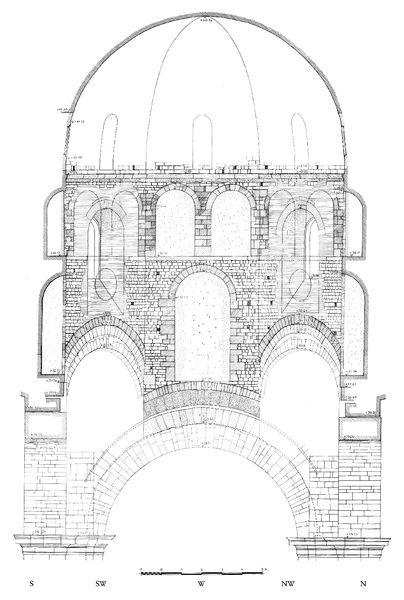
Titel: Dom St. Maria und St. Stephan
Standort: Speyer, Dom (EU - D - RP)
Schlagwörter: fenster, schwarz, skizze, säule, weiss, zeichnung, wand, architektur, stein, steine, kirche, rund, turm, bogen, mauer, rundbogen, kuppel, seitenansicht, tor, aufsicht, bögen, wände, torbogen, dom, schwarzweiss, bleistift, entwurf, kathedrale, spitzbogen, mauern, plan, bau, grundriss, aufriss, romanisch, masstab, himmelsrichtung, entwuff